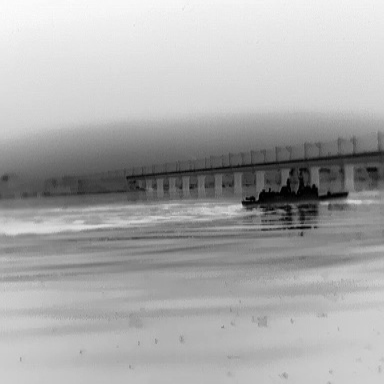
There is a warship in the infrared image.